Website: lowes
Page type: order-tracking
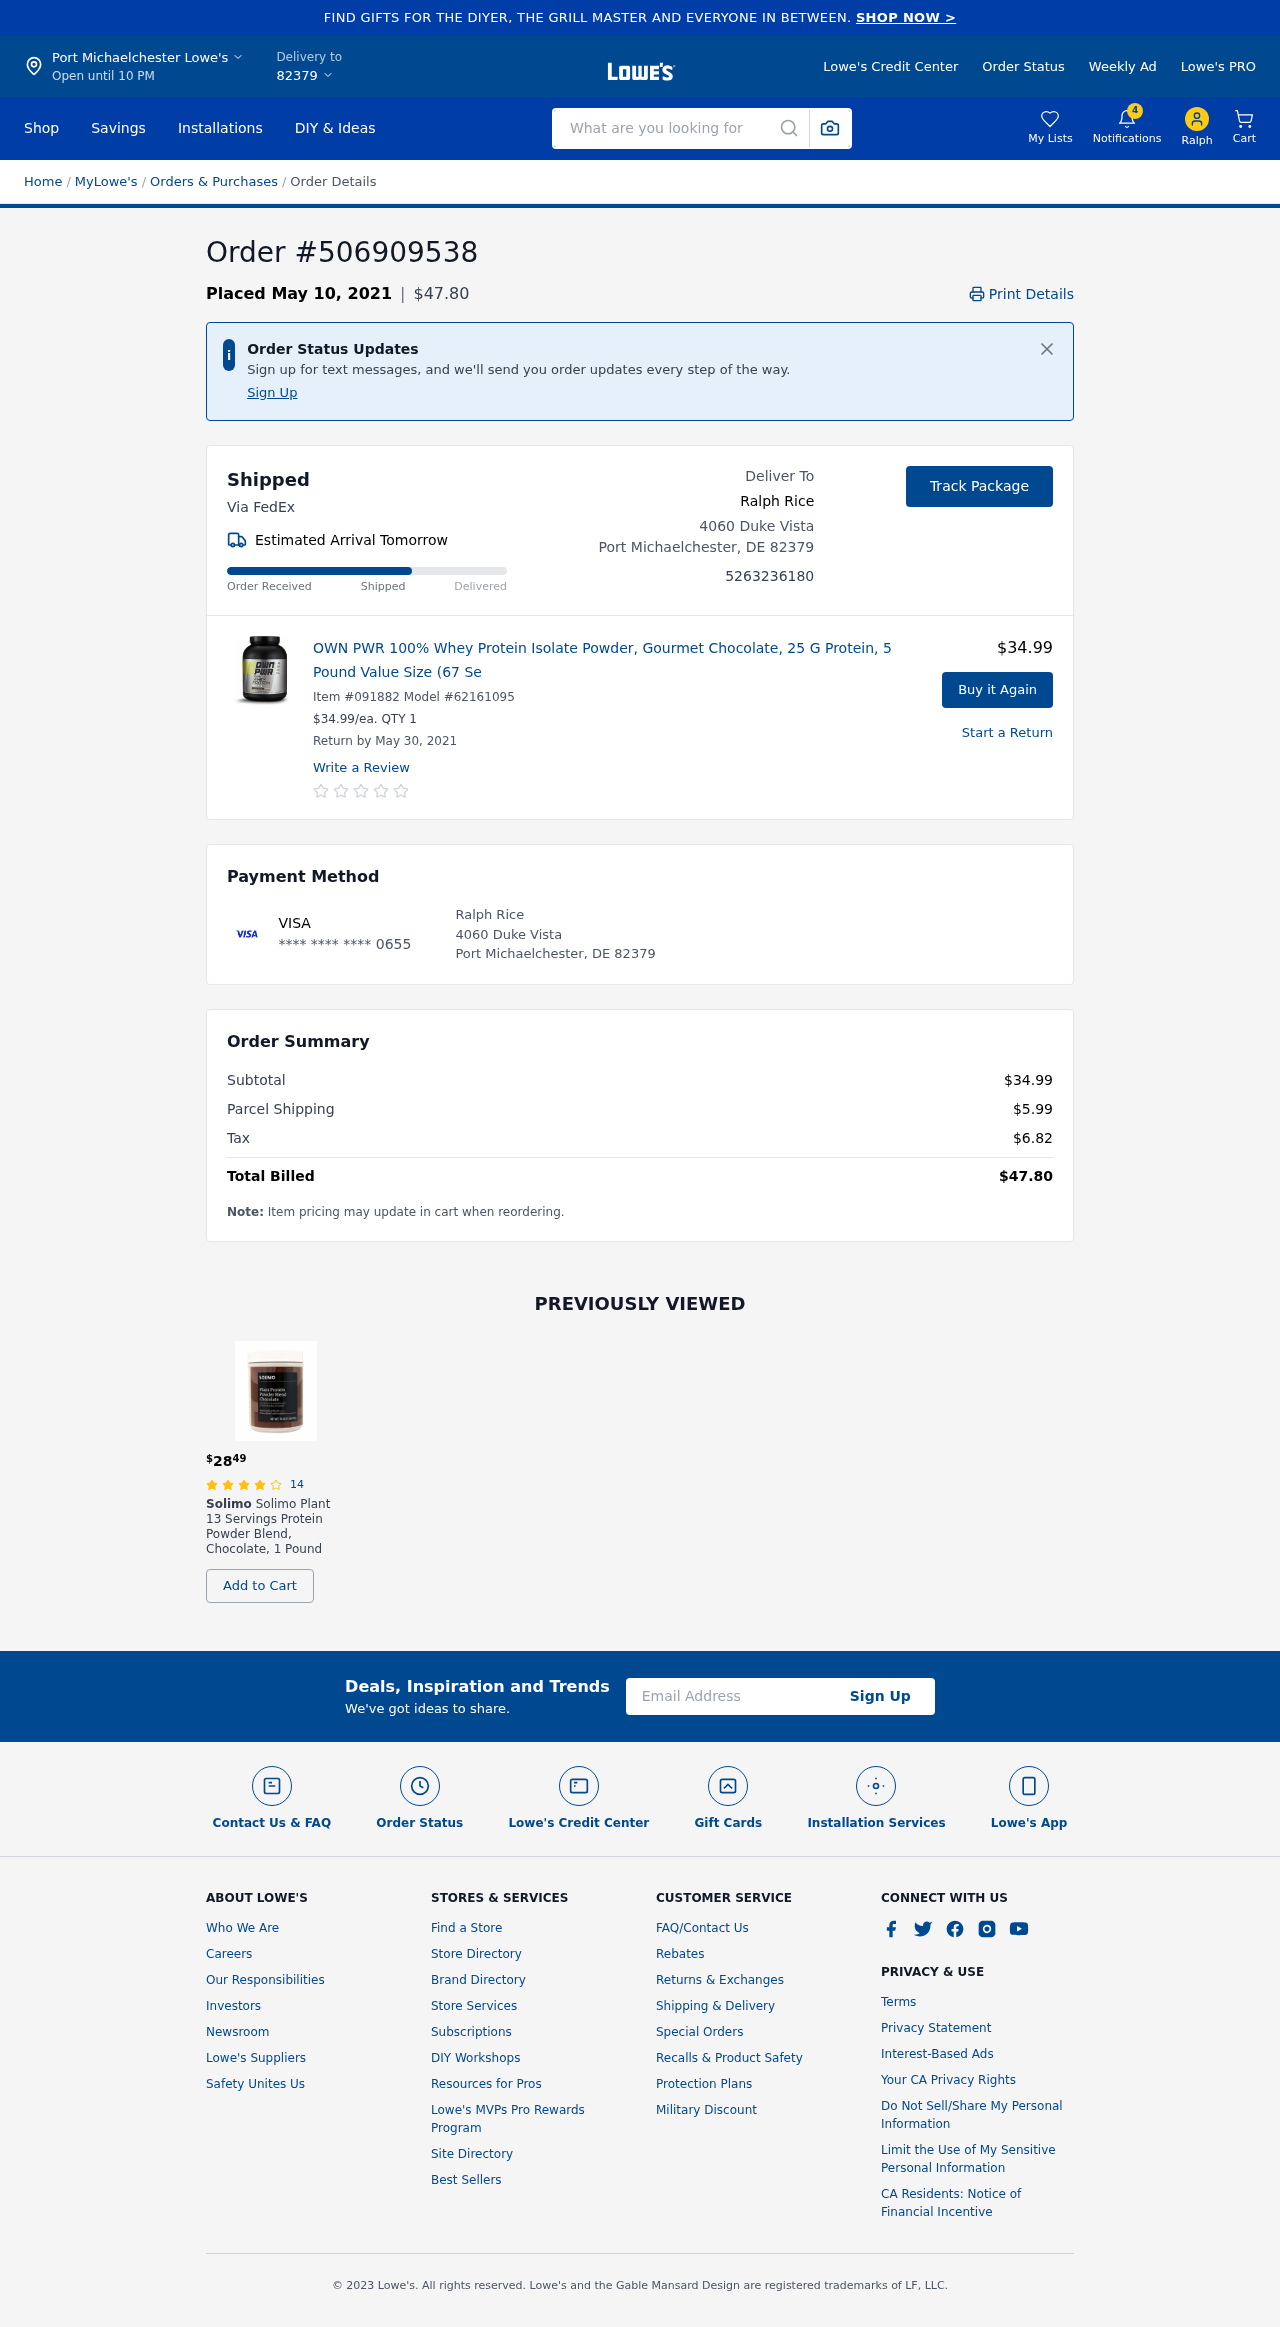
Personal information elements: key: PII_CARD_LAST4
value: **** **** **** 0655
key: PII_CARD_TYPE
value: VISA
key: PII_CITY
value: Port Michaelchester Lowe's
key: PII_CITY_STATE_ZIP
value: Port Michaelchester, DE 82379
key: PII_EMAIL
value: ralphrice@hotmail.com
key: PII_FIRSTNAME
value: Ralph
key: PII_FULLNAME
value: Ralph Rice
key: PII_PHONE
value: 5263236180
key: PII_POSTCODE
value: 82379
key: PII_STREET
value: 4060 Duke Vista
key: PII_FULLNAME2
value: Ralph Rice
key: PII_STREET2
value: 4060 Duke Vista
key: PII_CITY_STATE_ZIP2
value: Port Michaelchester, DE 82379
Product elements: key: PRODUCT1_NAME
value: OWN PWR 100% Whey Protein Isolate Powder, Gourmet Chocolate, 25 G Protein, 5 Pound Value Size (67 Se
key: PRODUCT1_PRICE
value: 34.99
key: PRODUCT1_QUANTITY
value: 1
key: PRODUCT2_BRAND
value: Solimo
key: PRODUCT2_NAME
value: Solimo Plant 13 Servings Protein Powder Blend, Chocolate, 1 Pound
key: PRODUCT2_NUM_RATINGS
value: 14
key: PRODUCT2_PRICE
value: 28.49
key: PRODUCT2_RATING
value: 4
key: PRODUCT1_ITEM
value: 091882
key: PRODUCT1_MODEL
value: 62161095
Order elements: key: ORDER_ID
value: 506909538
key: ORDER_DATE
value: Placed May 10, 2021
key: ORDER_TOTAL
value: $47.80
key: ORDER_DELIVERY_DATE
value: Estimated Arrival Tomorrow
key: ORDER_RETURN_BY_DATE
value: Return by May 30, 2021
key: ORDER_SUBTOTAL
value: $34.99
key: ORDER_SHIPPING_COST
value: $5.99
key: ORDER_TAX
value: $6.82
Search elements: key: HEADER_SEARCH
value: What are you looking for
Other elements: key: NOTIFICATION_COUNT
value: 4